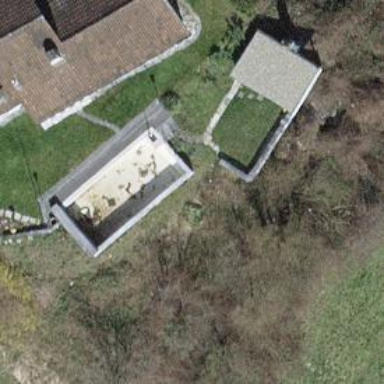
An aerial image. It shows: Swimming pool located in leisure land.